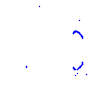
Particle: kaon